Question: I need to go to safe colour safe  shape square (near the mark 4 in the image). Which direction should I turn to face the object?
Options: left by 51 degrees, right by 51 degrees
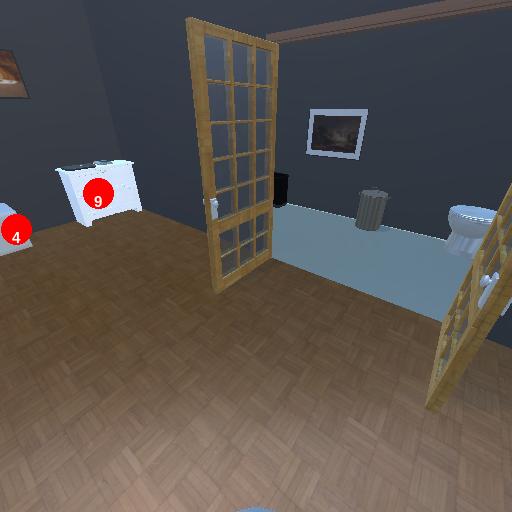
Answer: left by 51 degrees